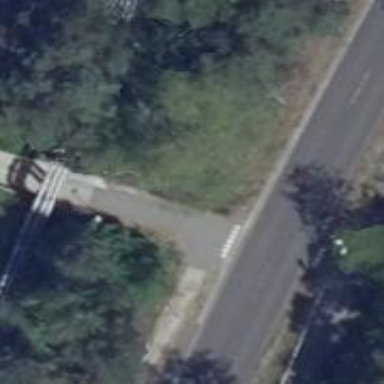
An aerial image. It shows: Footway.